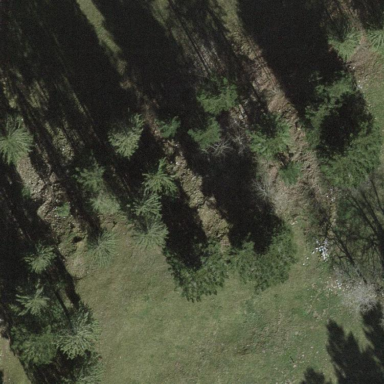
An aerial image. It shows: Evergreen needle-leaved forest.